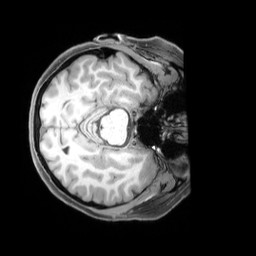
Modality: T1w
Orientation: axial
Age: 59
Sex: female
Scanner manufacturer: siemens
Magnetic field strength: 3 T
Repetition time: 1.97 s
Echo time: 0.00206 s